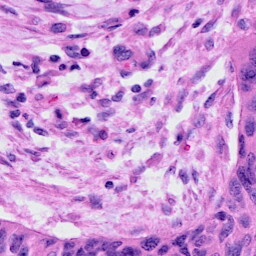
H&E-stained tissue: Cervix